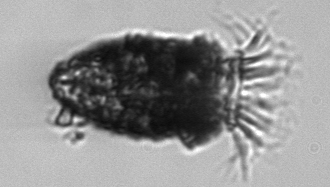
Label: Stenosemella_pacifica